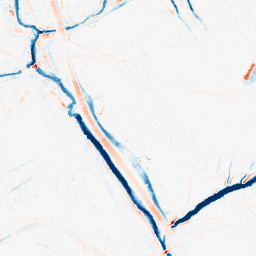
Category: morphological
Decomposition family: morphological
Decomposition parameters: operation: average
size: 5
Upsampling method: bilinear
Upsampling parameters: scale: 4
Upsampling scale: 4